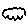
Label: cloud